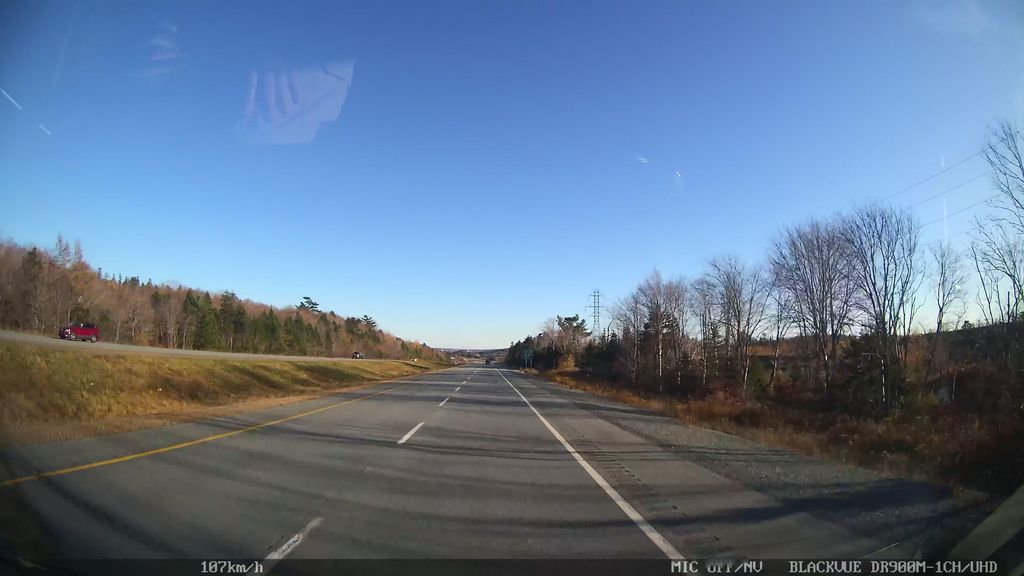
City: halifax